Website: macys
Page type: customer-info-address
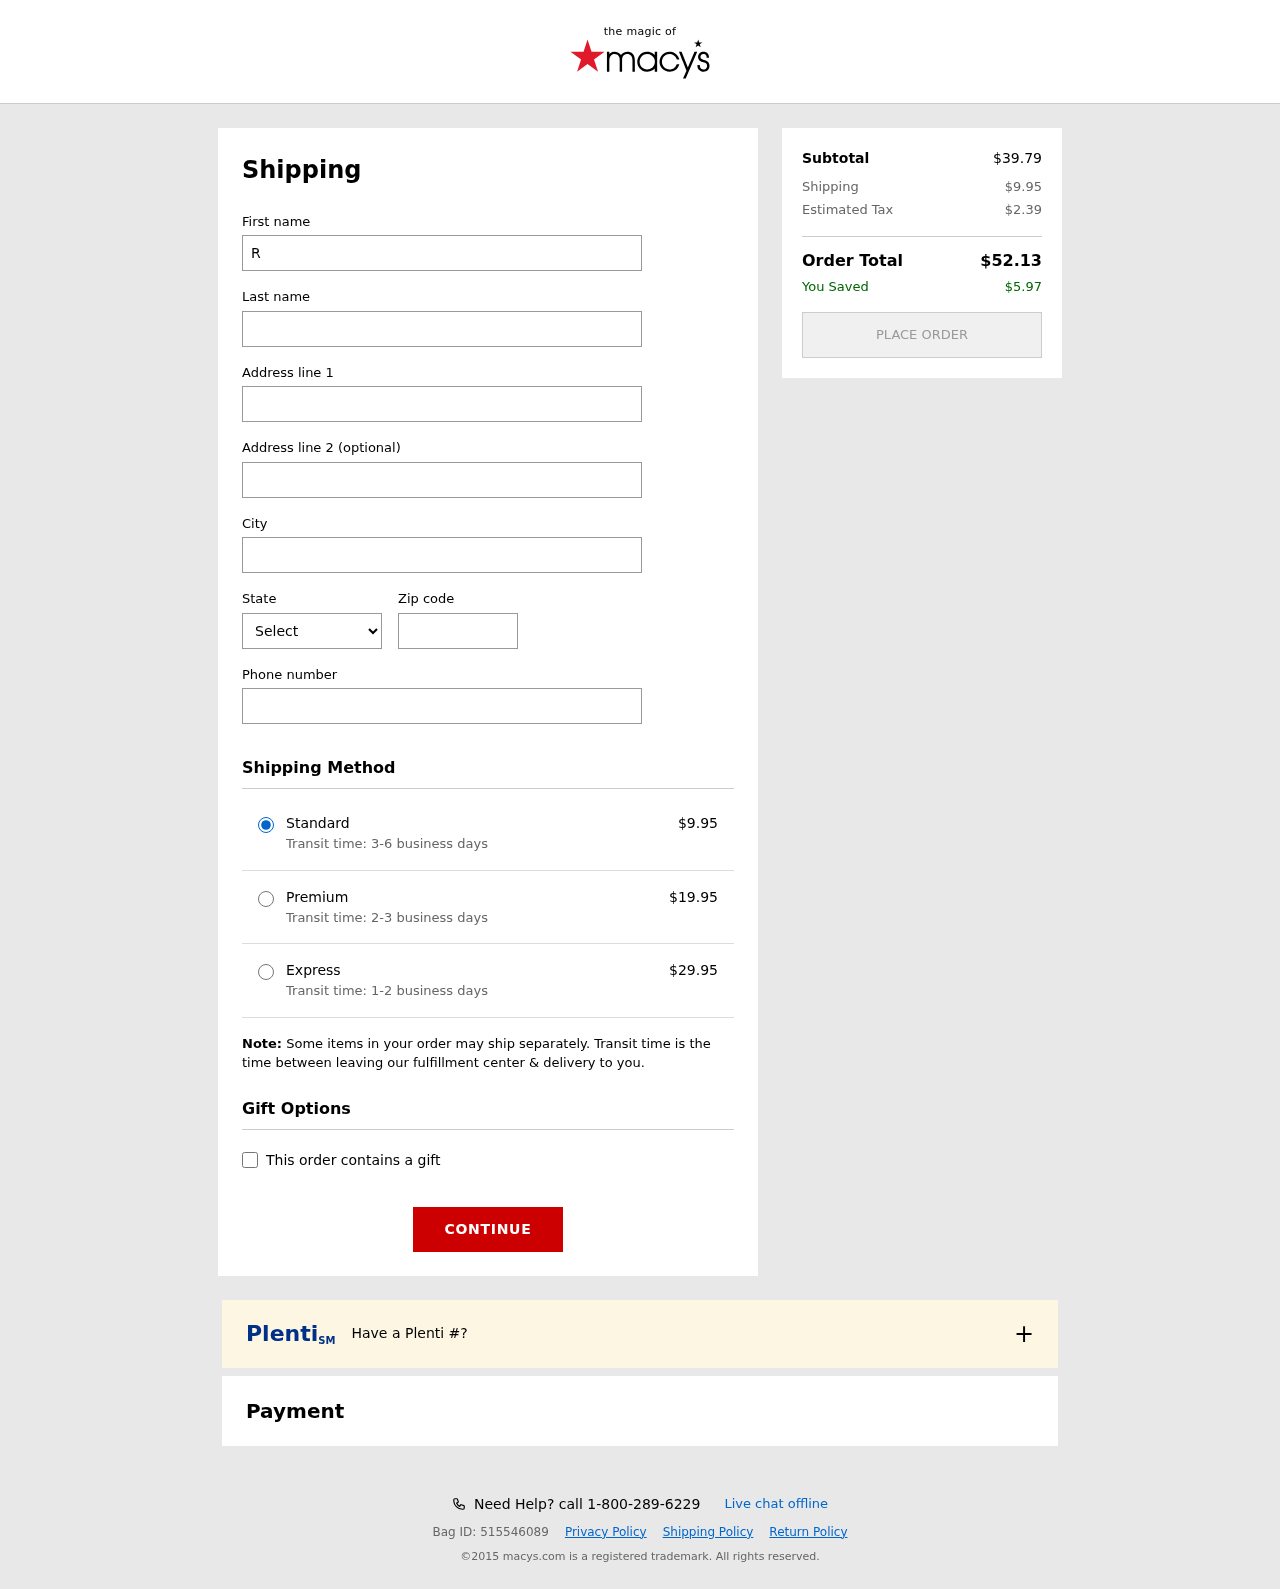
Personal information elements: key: PII_CITY
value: Allenchester
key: PII_FIRSTNAME
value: Ricky
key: PII_LASTNAME
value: Williams
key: PII_PHONE
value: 7497039422
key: PII_POSTCODE
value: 67600
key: PII_STATE_ABBR
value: SC
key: PII_STREET
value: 720 Hayden Shore
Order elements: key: ORDER_SHIPPING_COST
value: $9.95
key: ORDER_SHIPPING_COST_PREMIUM
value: $19.95
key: ORDER_SHIPPING_COST_EXPRESS
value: $29.95
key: ORDER_SUBTOTAL
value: $39.79
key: ORDER_TAX
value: $2.39
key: ORDER_TOTAL
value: $52.13
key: ORDER_SAVINGS
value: $5.97